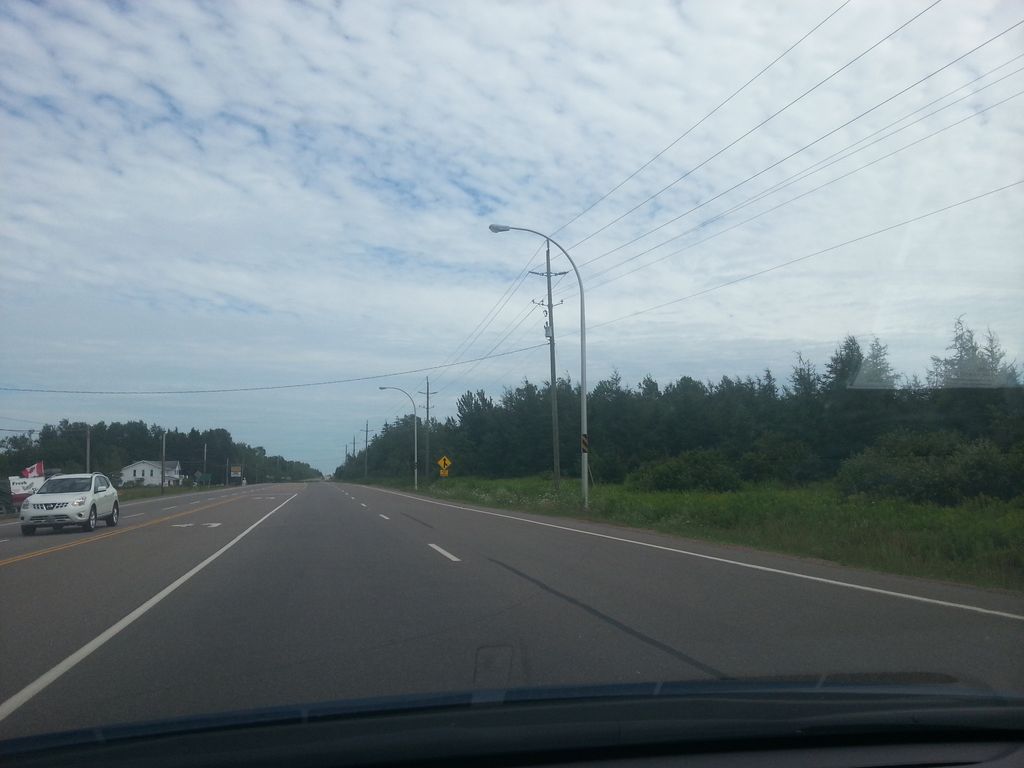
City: charlottetown